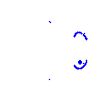
Particle: pion